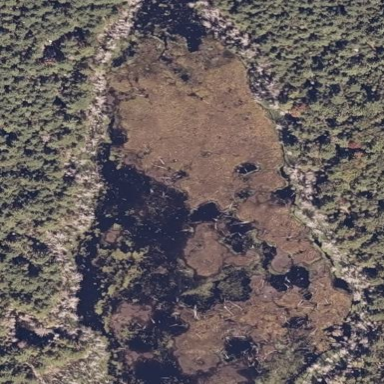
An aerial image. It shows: Pond surrounded by natural water.